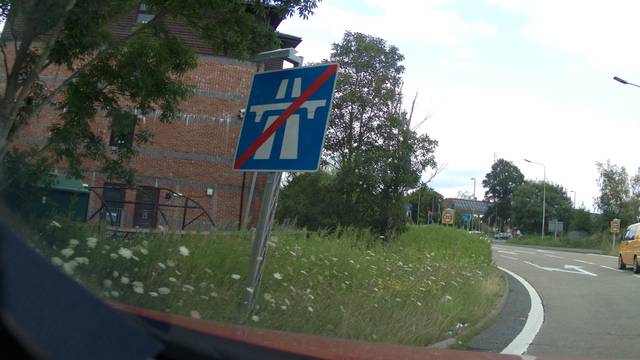
Region: United Kingdom
Coordinates: 50.972, -1.374